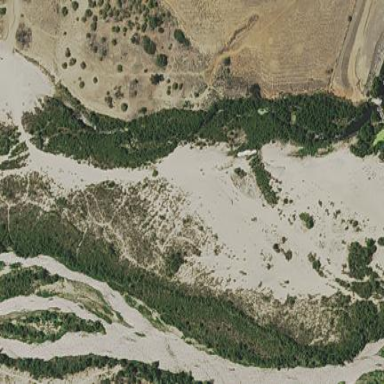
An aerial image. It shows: Sandy area in nature.